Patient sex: M
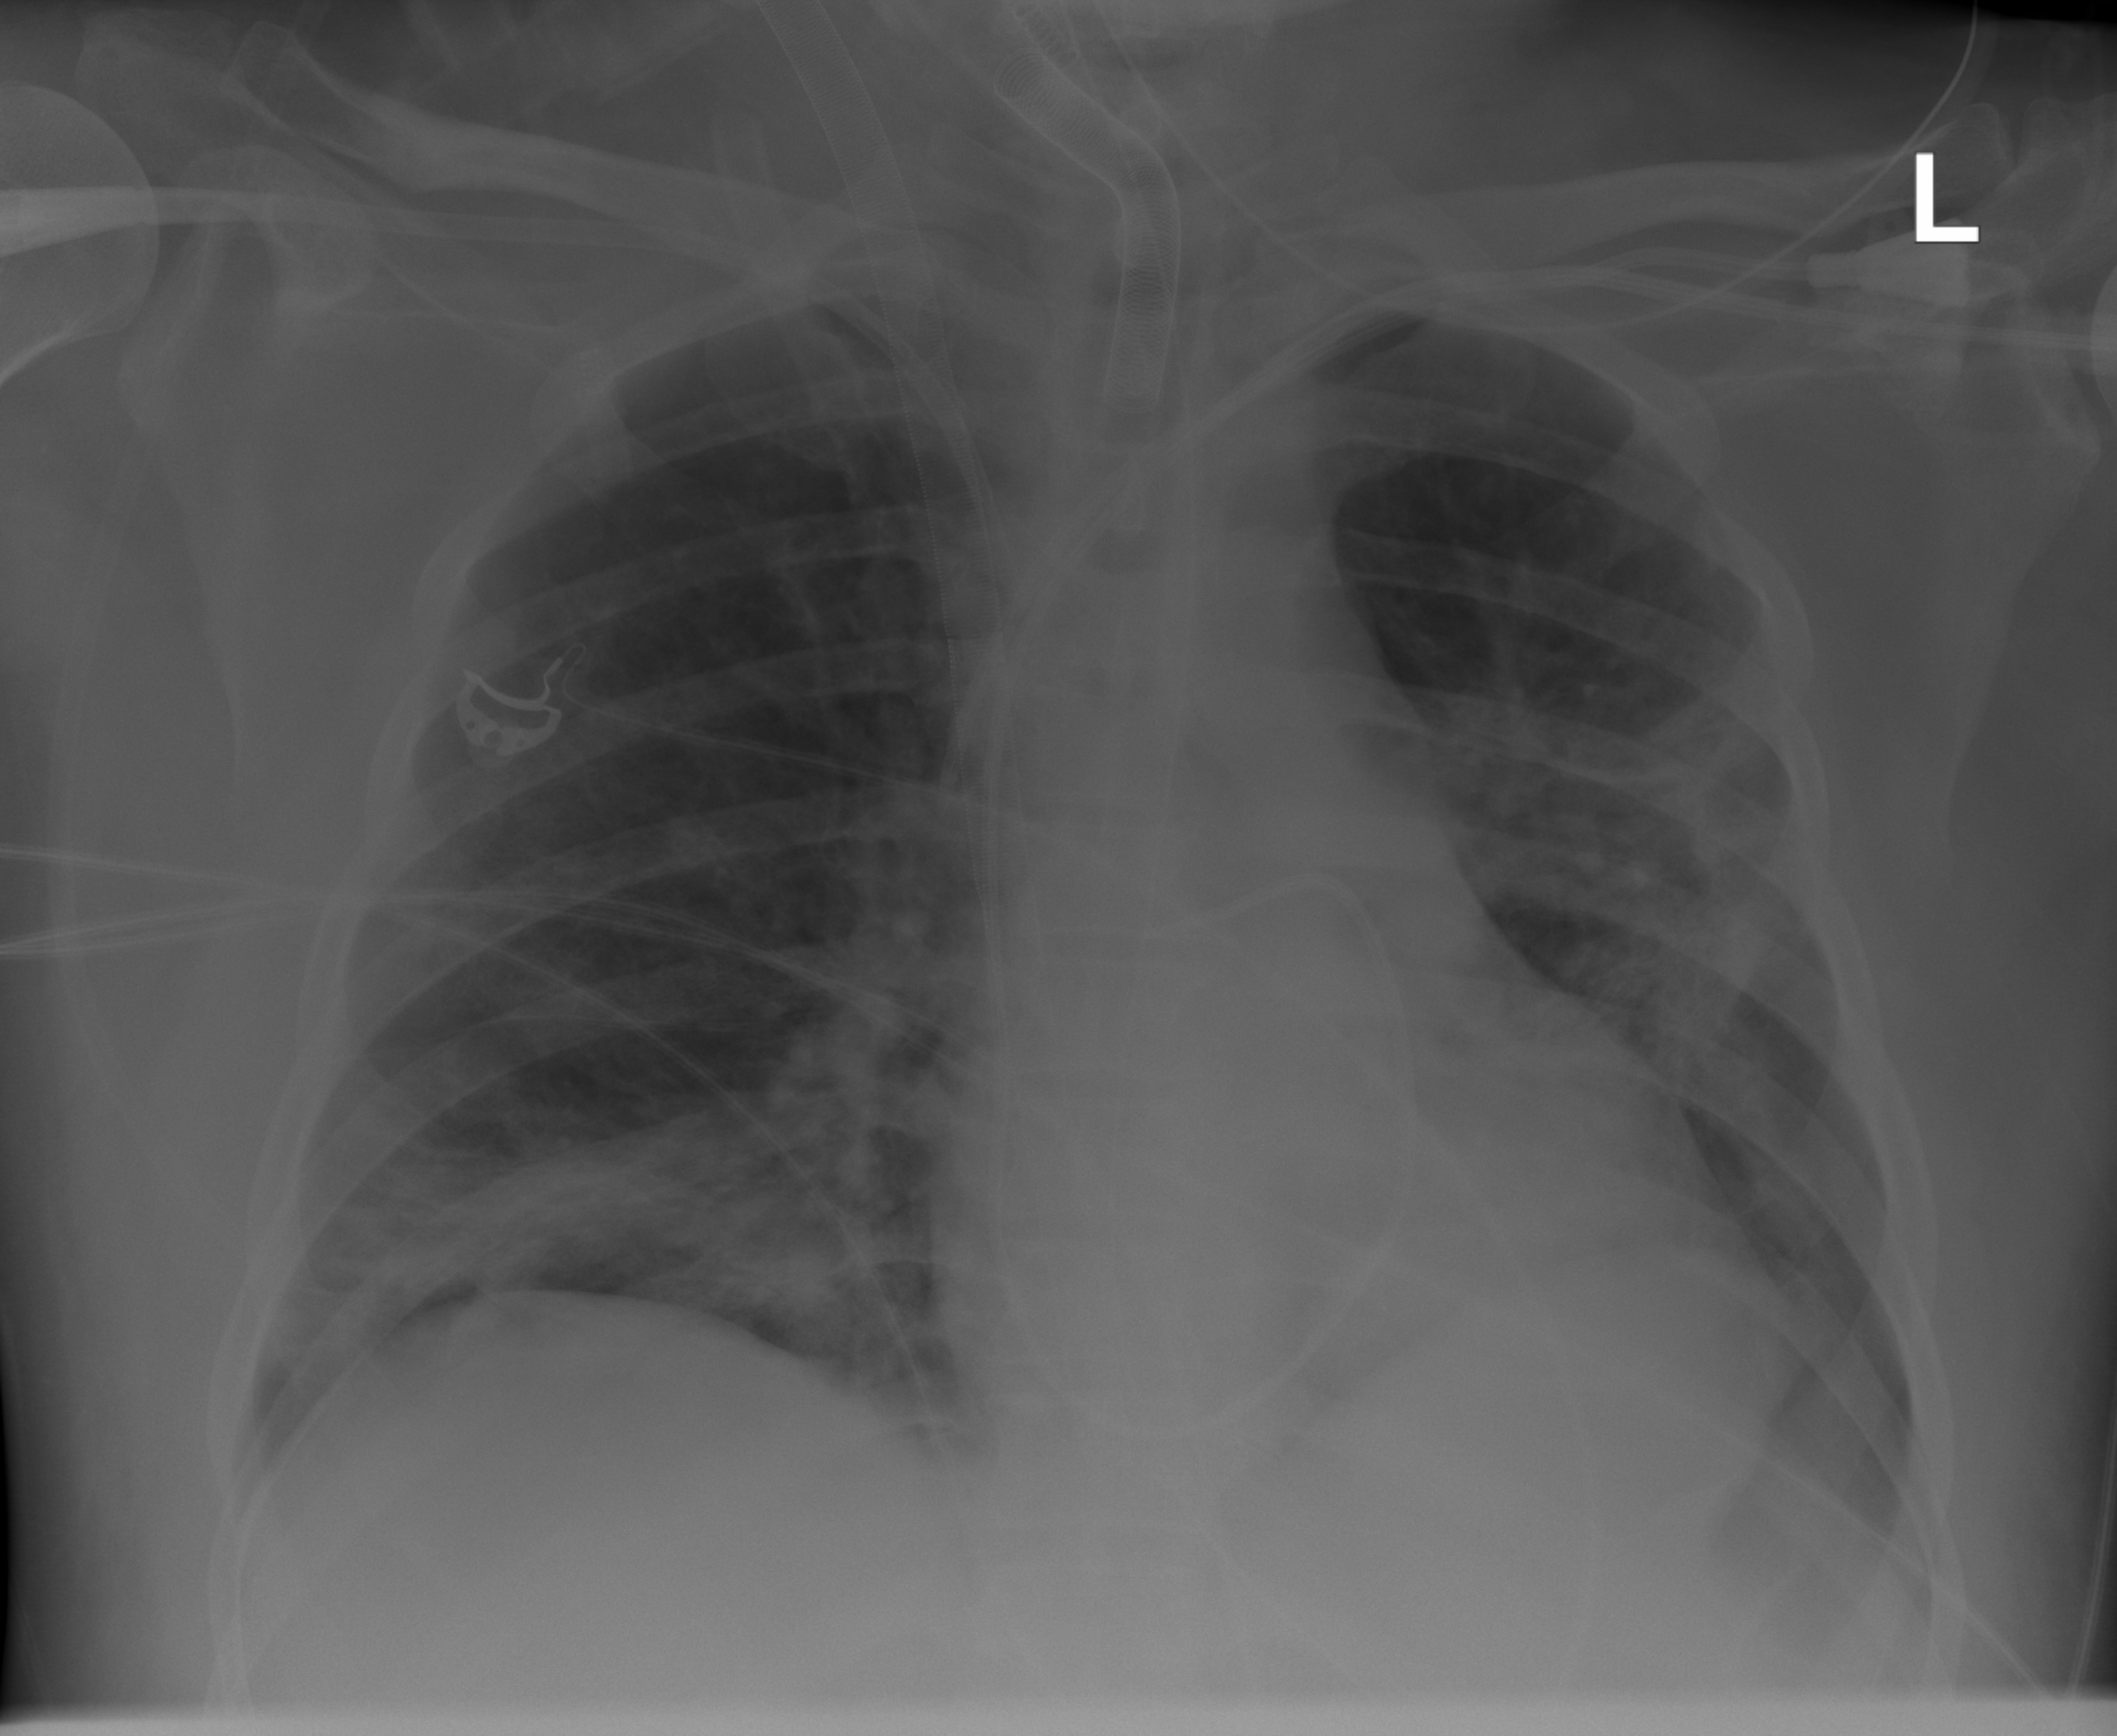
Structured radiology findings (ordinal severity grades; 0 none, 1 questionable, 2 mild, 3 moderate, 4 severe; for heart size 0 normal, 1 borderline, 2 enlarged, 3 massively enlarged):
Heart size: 0
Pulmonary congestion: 0
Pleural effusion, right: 0
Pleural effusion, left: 0
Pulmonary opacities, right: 2
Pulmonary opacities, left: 3
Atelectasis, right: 3
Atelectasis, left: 3